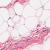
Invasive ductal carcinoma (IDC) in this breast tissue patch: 0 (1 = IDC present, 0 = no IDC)